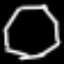
Label: octagon